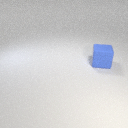
large blue rubber cube